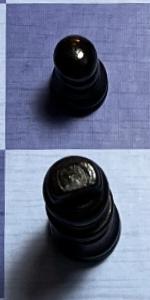
Label: King_Black